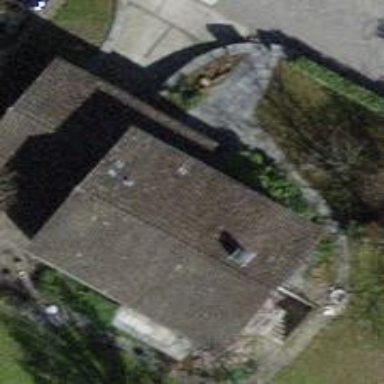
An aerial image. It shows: Building with tile roof.